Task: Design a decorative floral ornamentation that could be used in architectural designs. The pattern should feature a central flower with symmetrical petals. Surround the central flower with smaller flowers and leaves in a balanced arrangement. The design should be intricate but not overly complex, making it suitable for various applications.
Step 460:
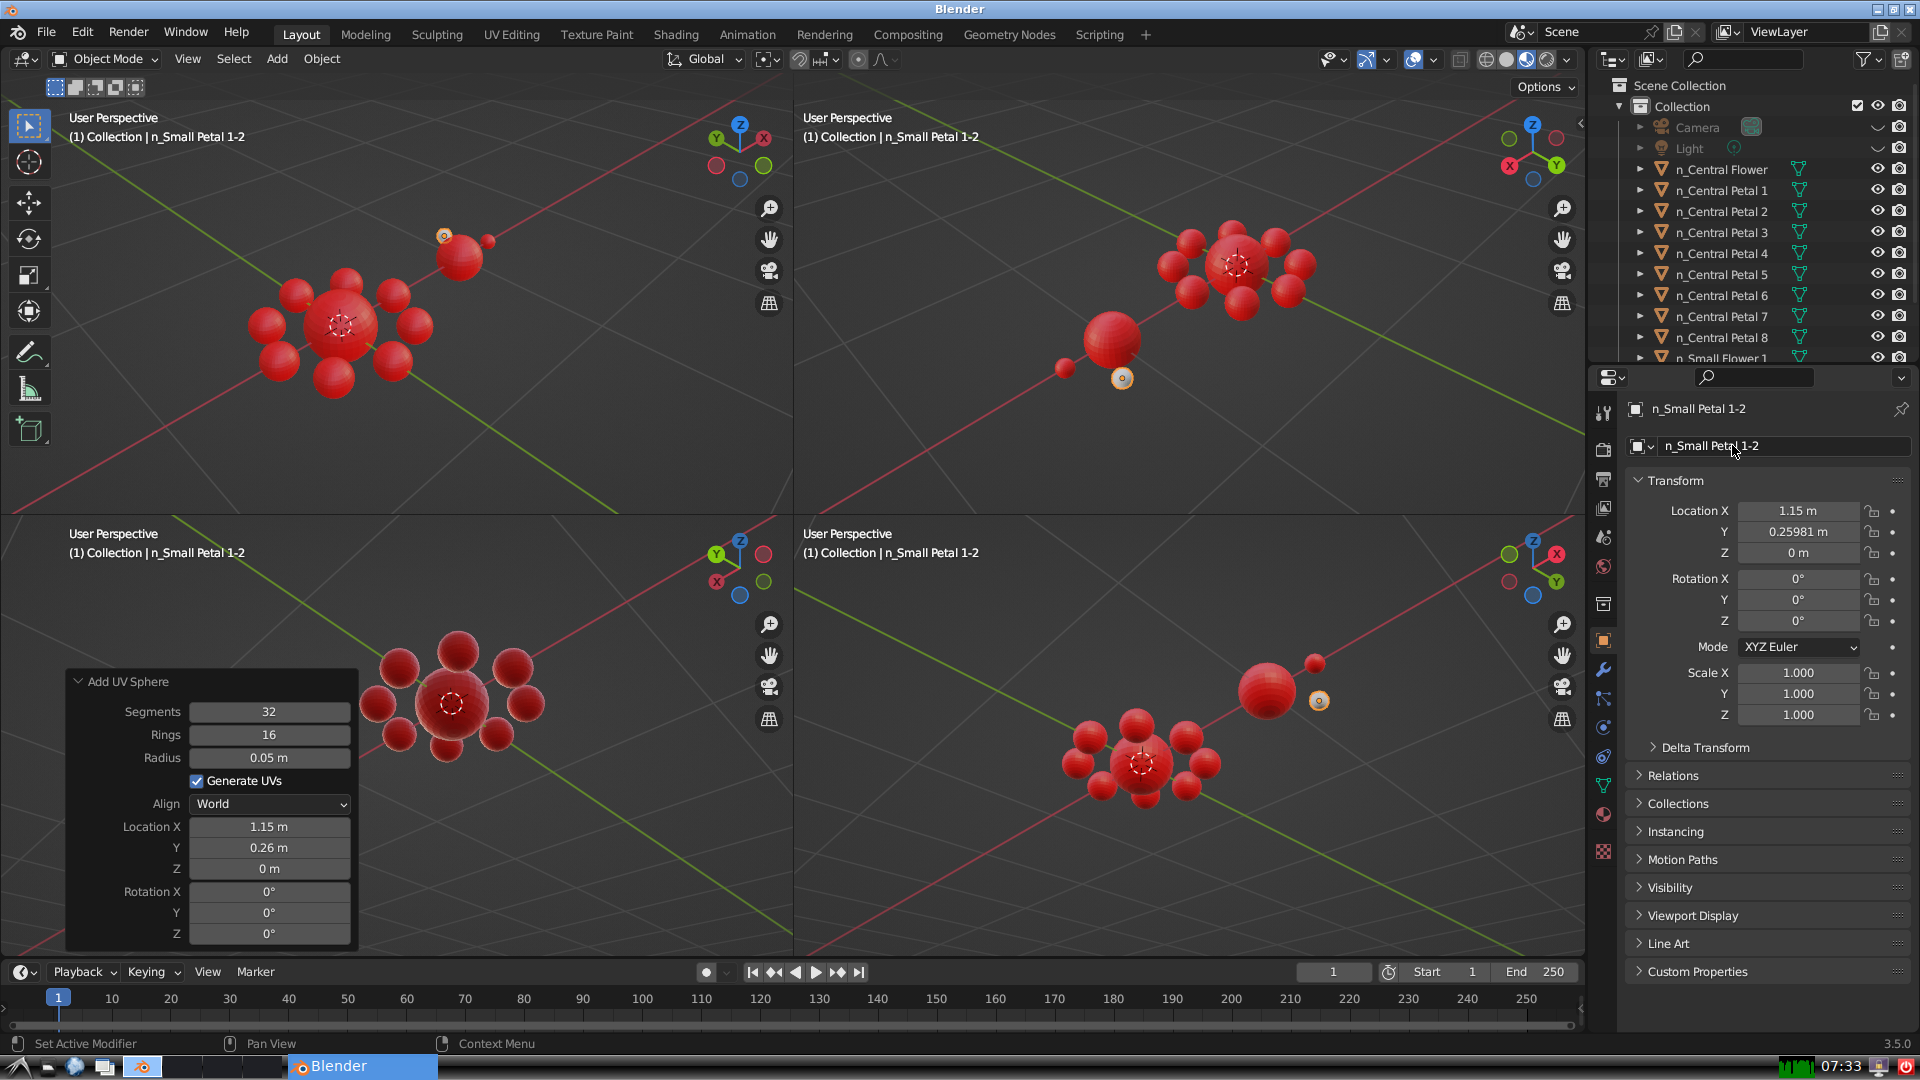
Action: {"mouse_move": [1603, 815]}